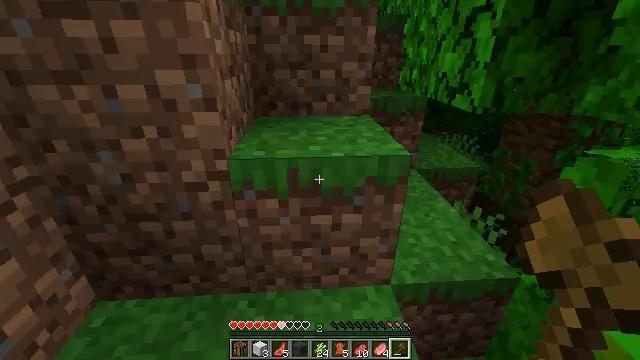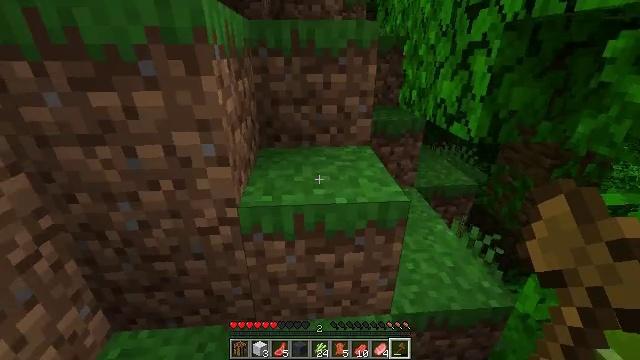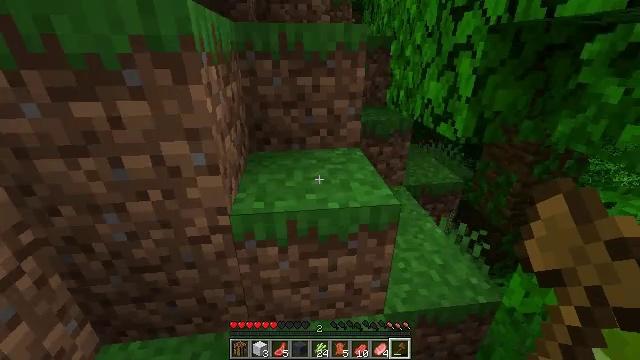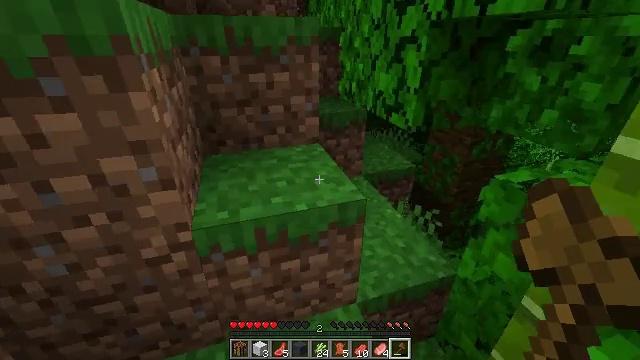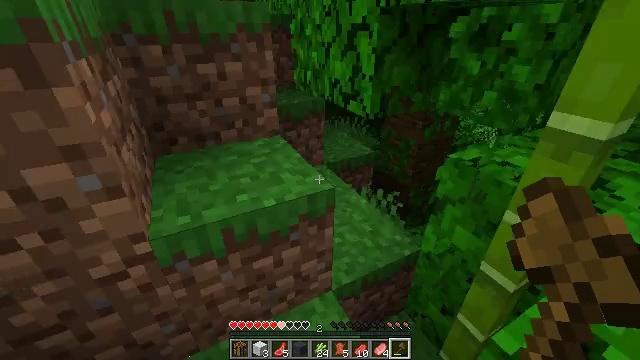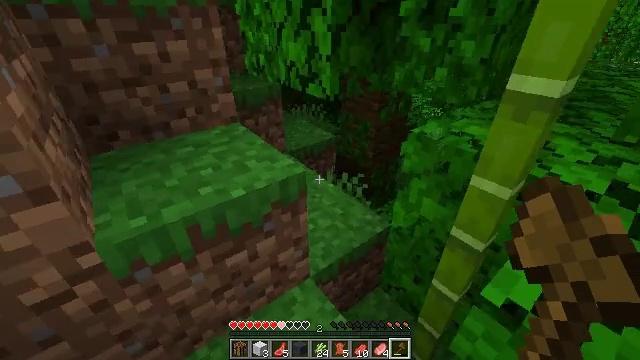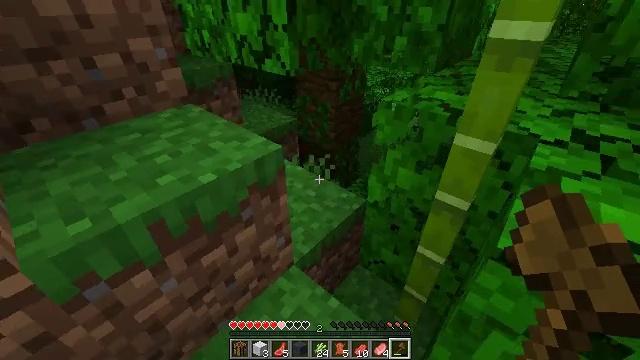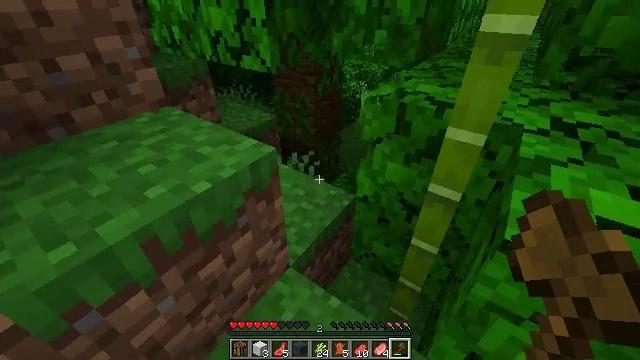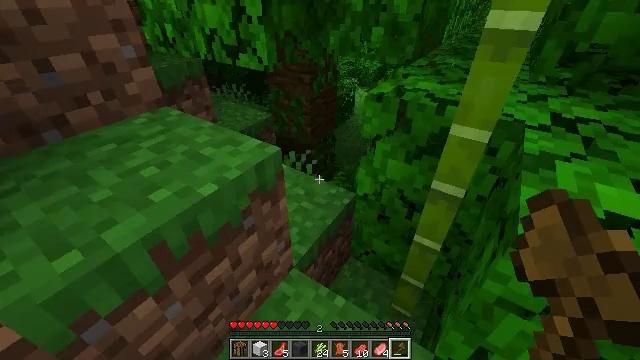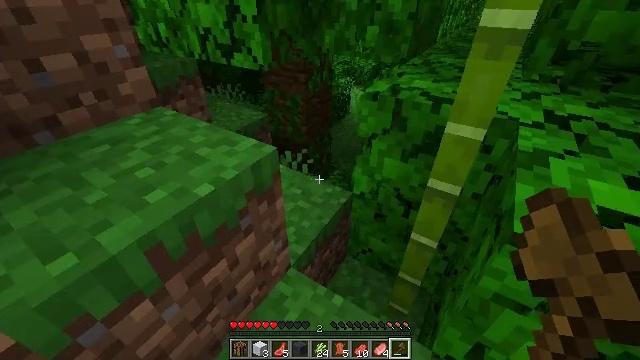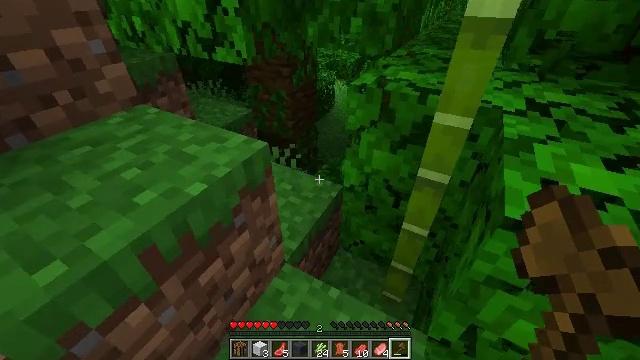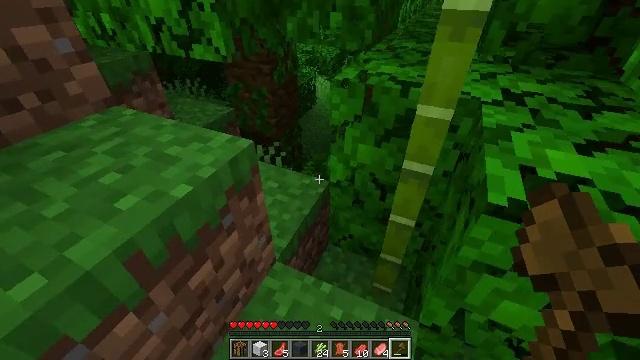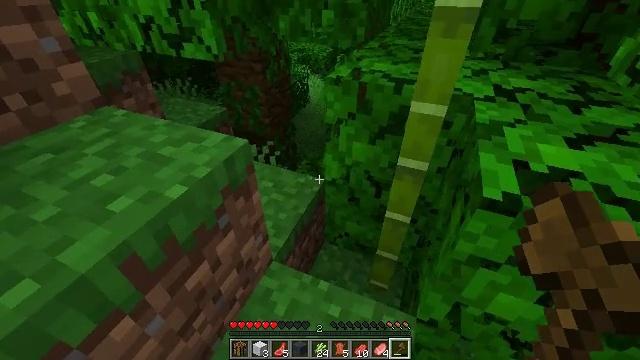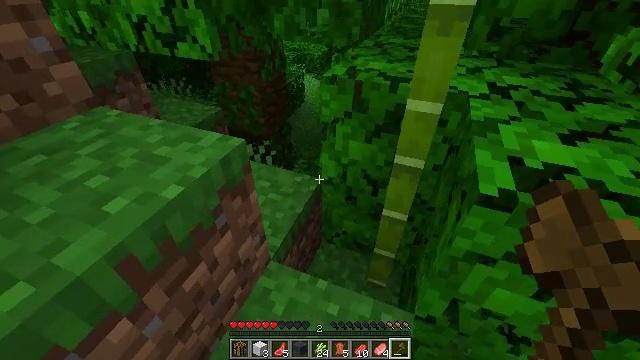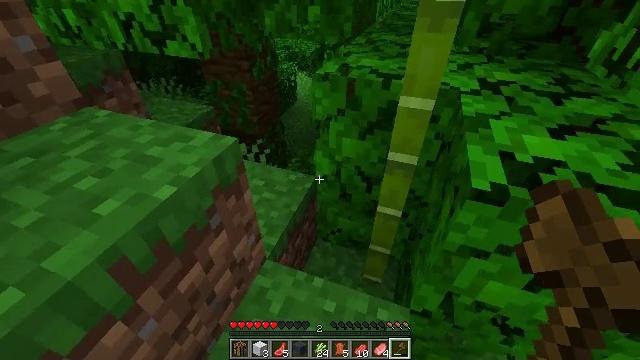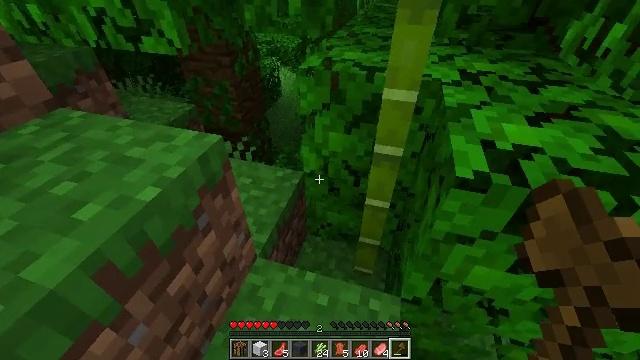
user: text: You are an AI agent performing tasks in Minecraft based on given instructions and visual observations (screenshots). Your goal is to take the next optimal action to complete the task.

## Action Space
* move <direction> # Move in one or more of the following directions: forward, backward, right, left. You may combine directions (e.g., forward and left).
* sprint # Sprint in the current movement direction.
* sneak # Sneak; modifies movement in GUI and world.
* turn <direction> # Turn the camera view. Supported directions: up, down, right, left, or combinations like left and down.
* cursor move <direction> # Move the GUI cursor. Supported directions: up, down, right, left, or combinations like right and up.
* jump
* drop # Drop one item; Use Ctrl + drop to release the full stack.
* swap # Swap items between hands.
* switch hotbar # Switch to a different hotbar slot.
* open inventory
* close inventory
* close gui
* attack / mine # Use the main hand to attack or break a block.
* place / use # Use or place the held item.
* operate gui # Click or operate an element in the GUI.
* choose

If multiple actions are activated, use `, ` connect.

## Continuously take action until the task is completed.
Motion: motion action
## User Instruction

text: Collect some bamboo.
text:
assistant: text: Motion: move forward and move left, jump
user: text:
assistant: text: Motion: move forward and move left, turn right, jump
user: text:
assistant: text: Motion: move forward and move left, turn right and down, jump
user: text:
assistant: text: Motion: move forward and move left, turn right and down, jump
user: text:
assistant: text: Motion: move forward and move left, turn right and down, jump
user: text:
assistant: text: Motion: move forward and move left, turn right and down
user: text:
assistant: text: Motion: turn right and down
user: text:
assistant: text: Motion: turn right
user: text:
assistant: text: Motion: turn right
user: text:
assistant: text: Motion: turn right and down
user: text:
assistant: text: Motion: turn right
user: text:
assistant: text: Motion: turn right
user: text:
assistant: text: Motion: turn right
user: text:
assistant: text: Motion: turn right
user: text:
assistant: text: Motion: turn right and down
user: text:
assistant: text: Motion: turn right
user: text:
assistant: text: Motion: turn down
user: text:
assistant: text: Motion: turn down
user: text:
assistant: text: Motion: turn left and down
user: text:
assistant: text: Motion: turn left and down
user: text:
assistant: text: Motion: move forward and move left, turn down
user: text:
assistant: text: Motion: move forward and move left
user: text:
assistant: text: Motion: move forward and move left, turn right
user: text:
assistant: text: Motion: move forward and move left, turn right and down
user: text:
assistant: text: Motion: move forward and move left, turn right and down
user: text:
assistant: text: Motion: turn right
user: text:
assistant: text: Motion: no_op
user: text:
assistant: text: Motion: no_op
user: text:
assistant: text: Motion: no_op
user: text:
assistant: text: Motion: no_op